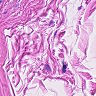
Metastatic tissue present: no